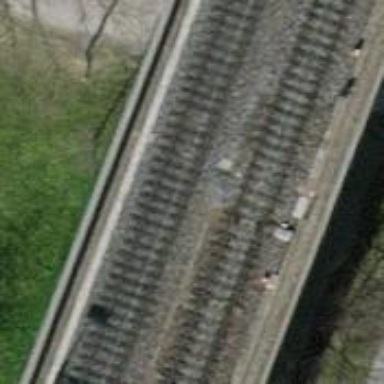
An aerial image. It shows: Railway switch.